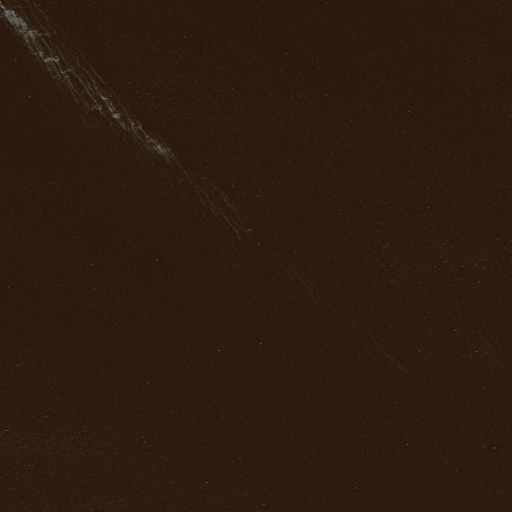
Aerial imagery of island in Alaska named Breaker Number Two containing only unknown